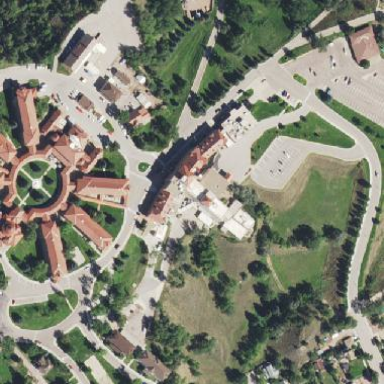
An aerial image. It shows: Hospital providing healthcare services.